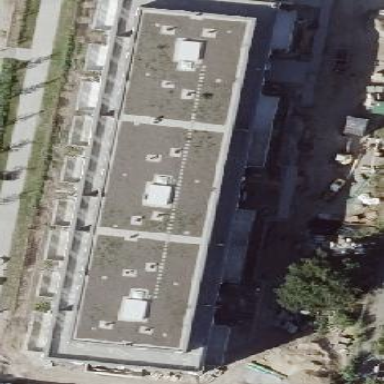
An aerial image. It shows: Residential building with flat roof.